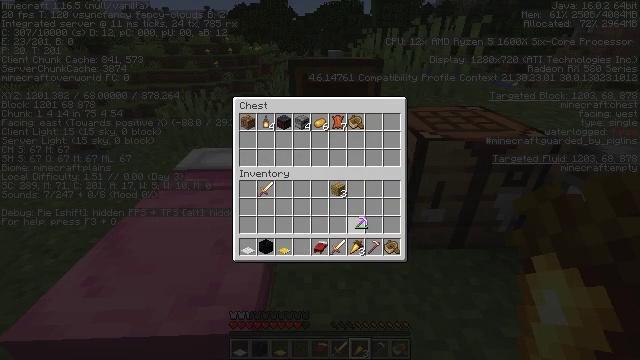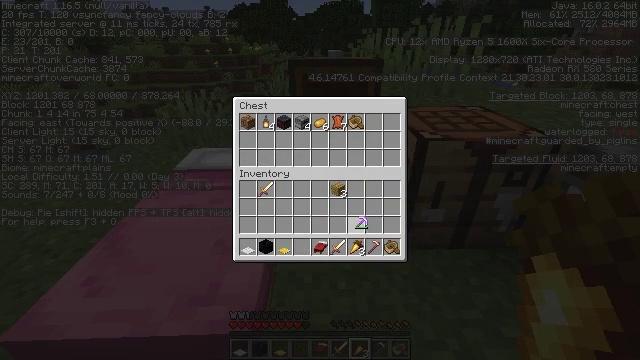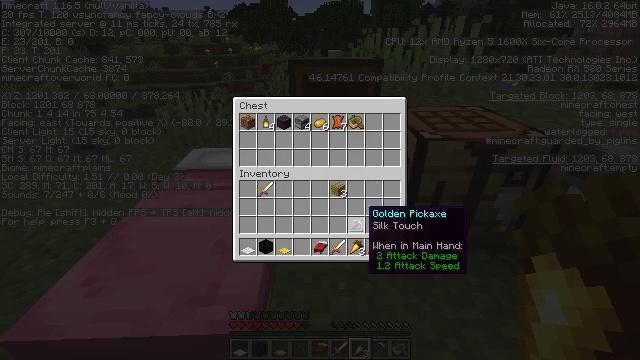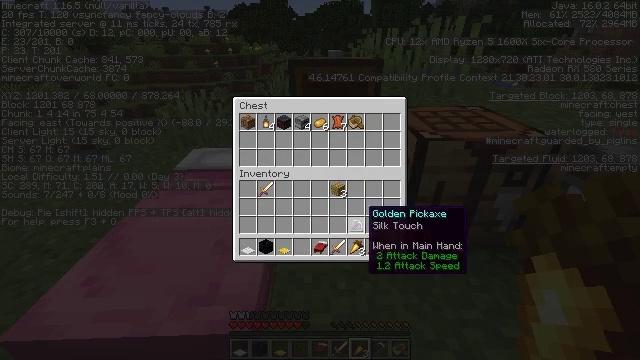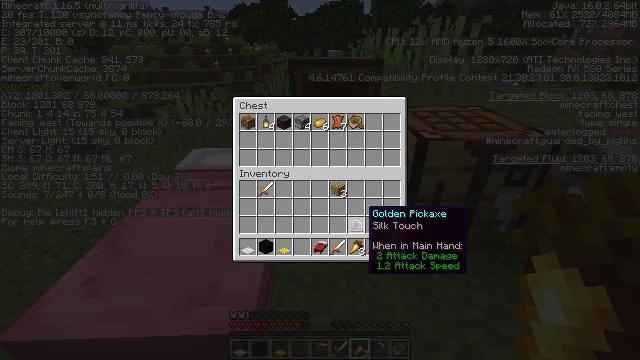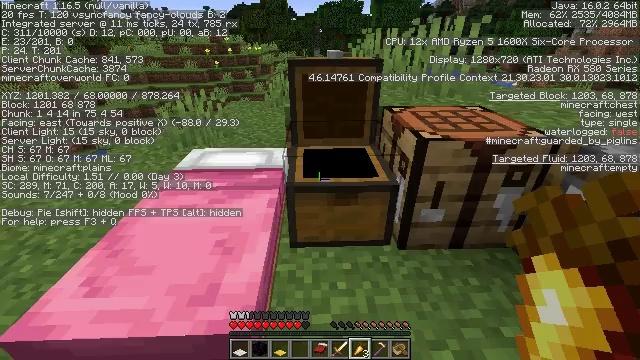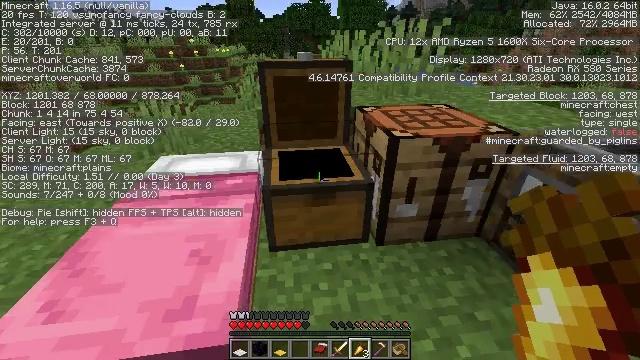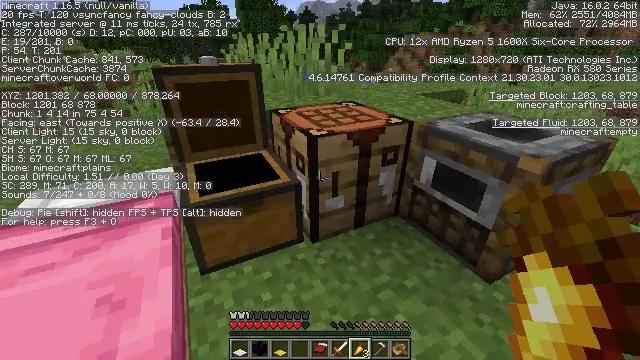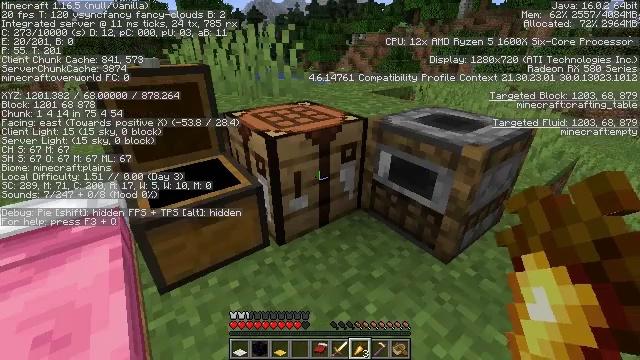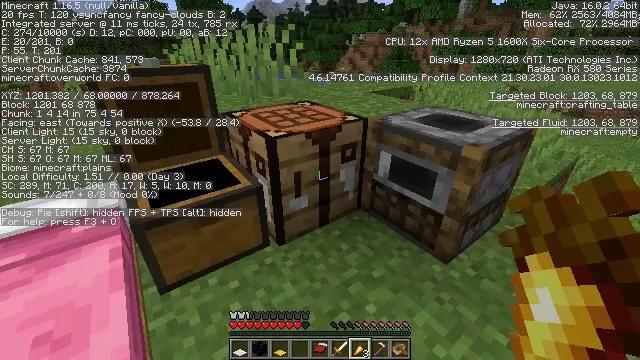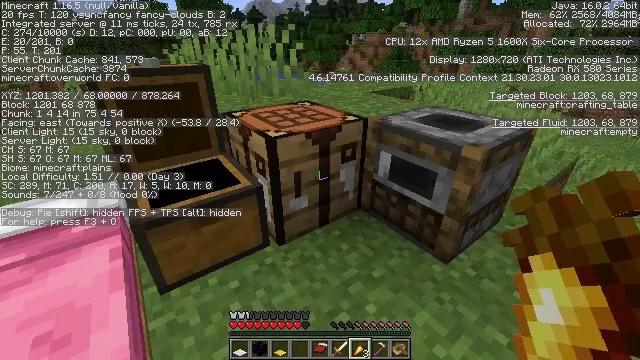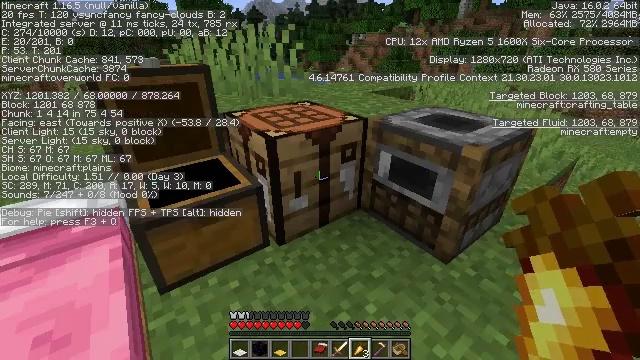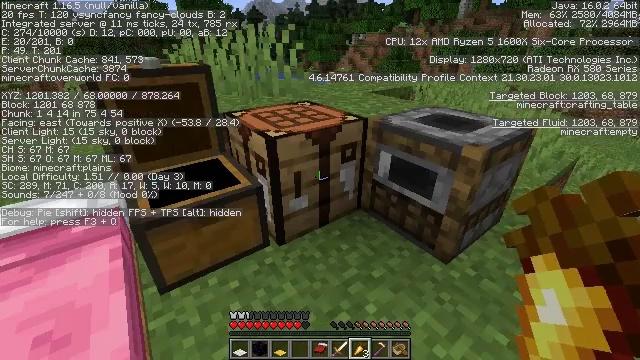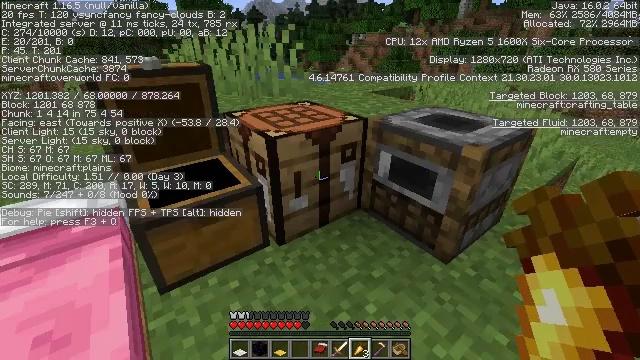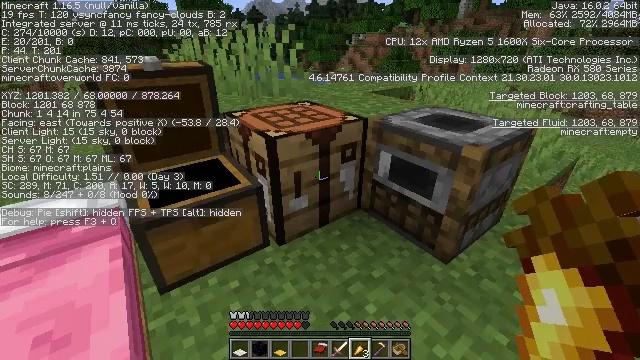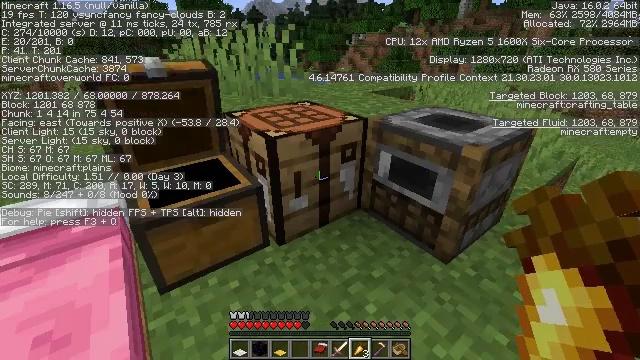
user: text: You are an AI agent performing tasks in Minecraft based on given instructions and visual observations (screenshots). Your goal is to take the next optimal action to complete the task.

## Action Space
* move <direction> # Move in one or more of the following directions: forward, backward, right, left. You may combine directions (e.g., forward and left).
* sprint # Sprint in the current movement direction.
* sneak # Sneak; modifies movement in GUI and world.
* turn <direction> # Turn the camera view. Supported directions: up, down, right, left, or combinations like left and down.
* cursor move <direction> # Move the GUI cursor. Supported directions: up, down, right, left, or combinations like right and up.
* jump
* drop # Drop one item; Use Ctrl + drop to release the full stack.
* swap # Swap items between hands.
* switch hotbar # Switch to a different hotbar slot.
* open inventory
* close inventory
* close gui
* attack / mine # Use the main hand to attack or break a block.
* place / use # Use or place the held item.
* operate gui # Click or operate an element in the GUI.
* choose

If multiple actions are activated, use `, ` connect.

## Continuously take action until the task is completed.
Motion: motion action
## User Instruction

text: Clear the ground by mining grass.
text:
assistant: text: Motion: operate gui
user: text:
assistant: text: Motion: no_op
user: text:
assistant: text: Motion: no_op
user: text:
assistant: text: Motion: no_op
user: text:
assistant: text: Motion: no_op
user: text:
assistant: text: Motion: turn right, close gui
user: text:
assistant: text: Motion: turn right
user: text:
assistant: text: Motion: turn right
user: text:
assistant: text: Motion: no_op
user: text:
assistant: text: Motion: no_op
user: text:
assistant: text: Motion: no_op
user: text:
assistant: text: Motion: no_op
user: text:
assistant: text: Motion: no_op
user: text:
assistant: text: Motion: no_op
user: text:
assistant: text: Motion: no_op
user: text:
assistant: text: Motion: turn right, open inventory
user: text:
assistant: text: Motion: open inventory
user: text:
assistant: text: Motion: open inventory
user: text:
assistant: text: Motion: cursor move down, open inventory
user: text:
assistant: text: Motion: cursor move right and down
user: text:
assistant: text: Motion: cursor move down
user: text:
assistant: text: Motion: no_op
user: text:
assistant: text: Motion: no_op
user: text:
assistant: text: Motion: no_op
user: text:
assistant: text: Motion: cursor move right
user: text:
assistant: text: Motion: sneak
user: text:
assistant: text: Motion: sneak
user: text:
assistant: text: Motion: sneak
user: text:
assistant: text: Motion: sneak, operate gui
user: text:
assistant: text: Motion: sneak, operate gui